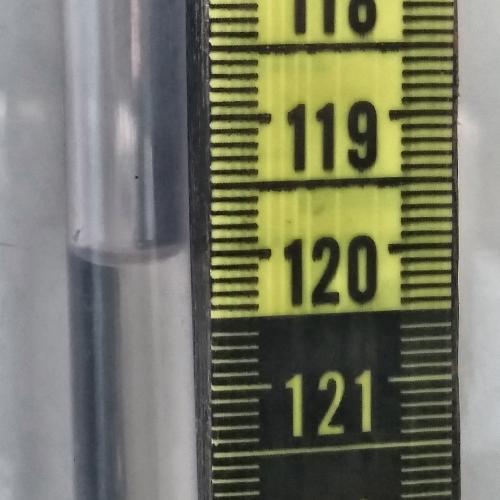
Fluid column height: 120.0 cm